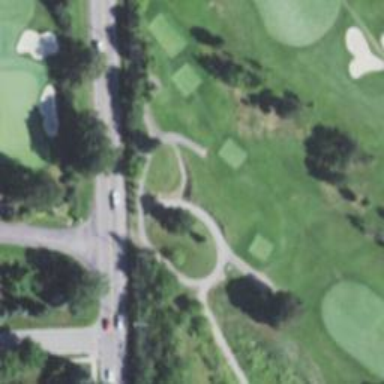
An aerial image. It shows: Pathway for golfing.